Question: Each transformation will create an csv file in a folder, and I want to upload all of them when transformations done. I add a 'Dummy' but the process didn't work as my expectation. Each transformation will execute 'Hadoop Copy Files' step. Why? And how could I design the flow? Thanks.

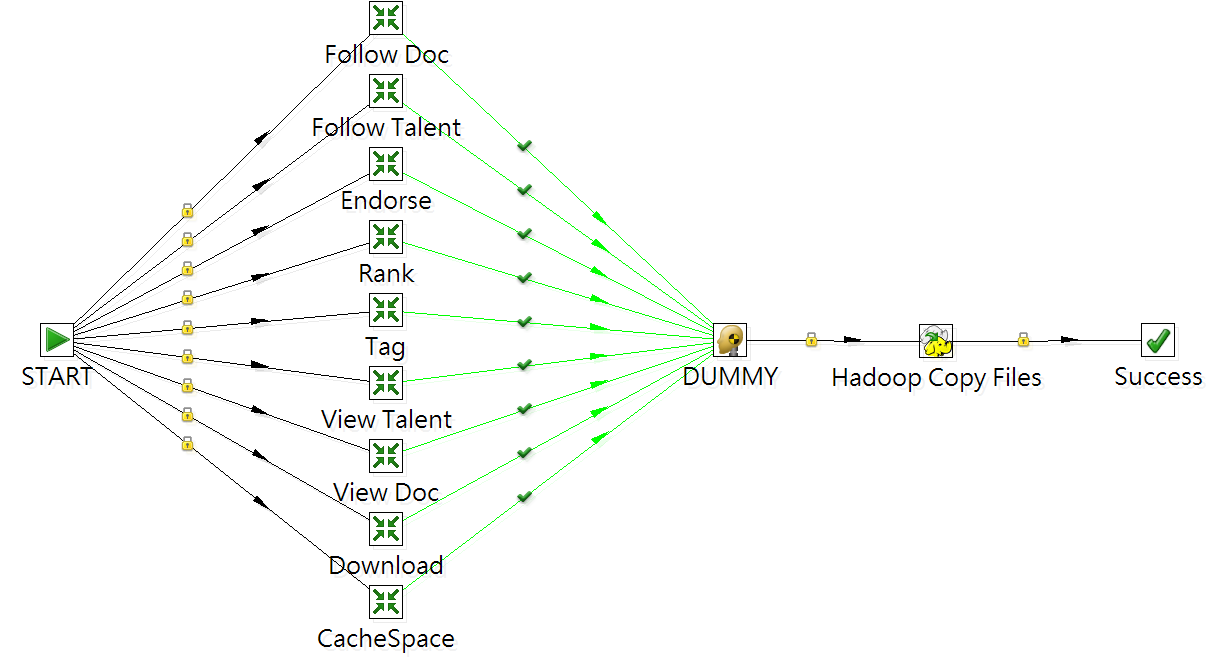
Answer: First of all, if possible, try launching the .ktr files in parallel . This will ensure that all the ktr are launched parallely.
Secondly, You can choose either of the below steps depending upon your feasibility :
1. "Checks if files exist" Step: Before moving to the Hadoop step, you can do a small check if all the files has been properly created and then proceed with your execution.
2. "Wait For" Step: You can give some time to wait for all the step to complete before moving to the next entry. I don't suggest this since the time of writing a csv file might vary, unless you are totally sure of some time.
3. "Evaluate files metrics" : Check the count of the files before moving forward. In your case check if the file count is 9 or not.
I just wanted to do a some sort of checking on the files before you copy the data to HDFS.
Hope it helps :)